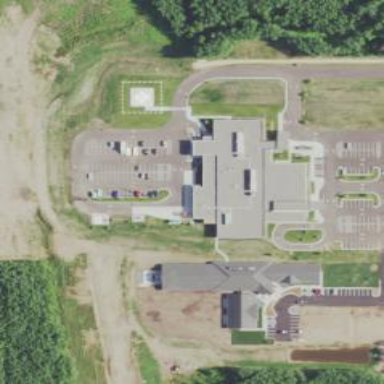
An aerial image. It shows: Hospital building.